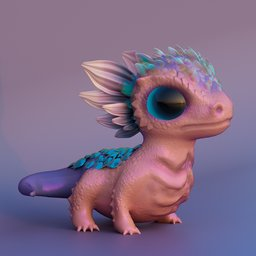
Label: animals